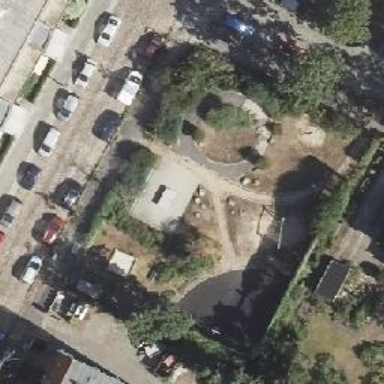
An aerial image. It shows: Playground area for leisure land.